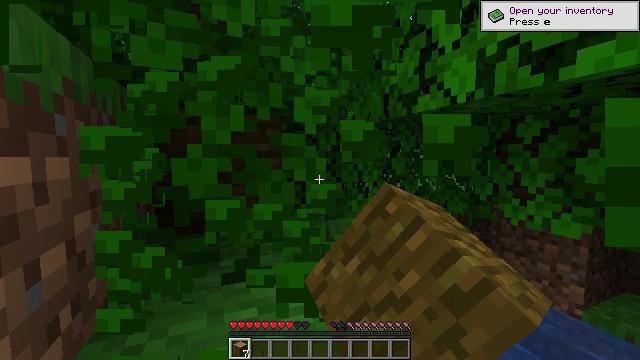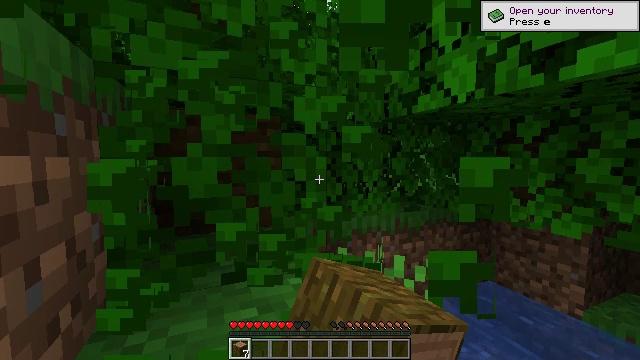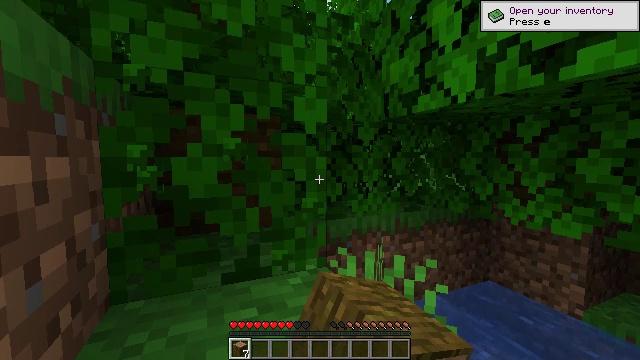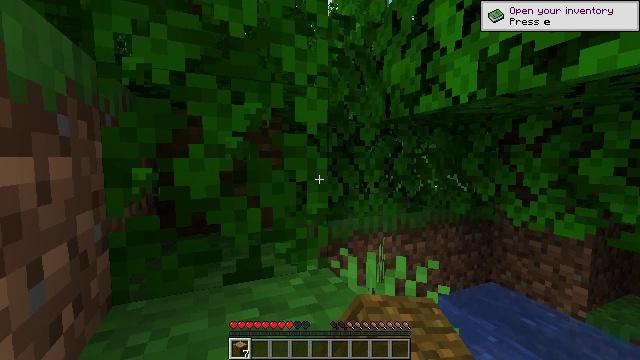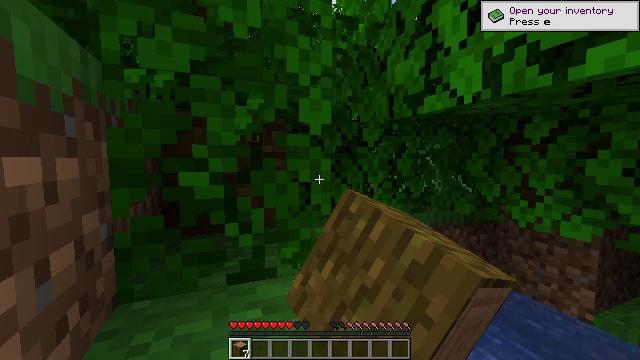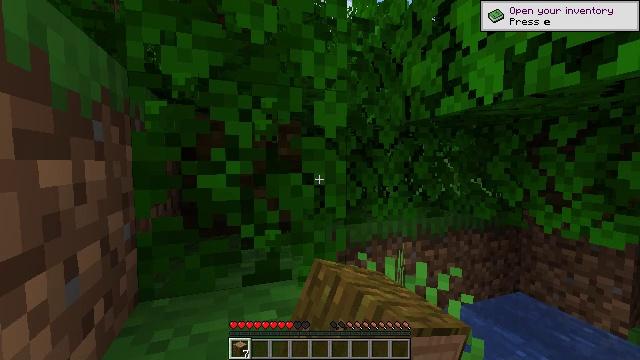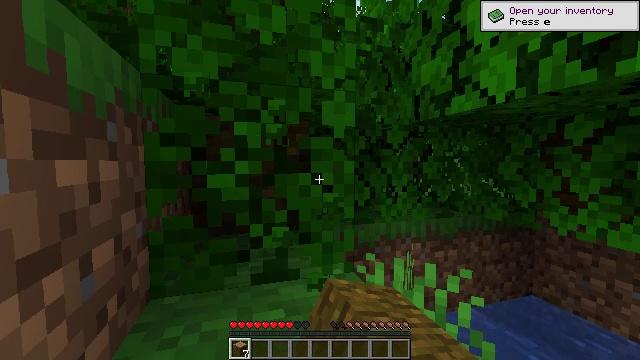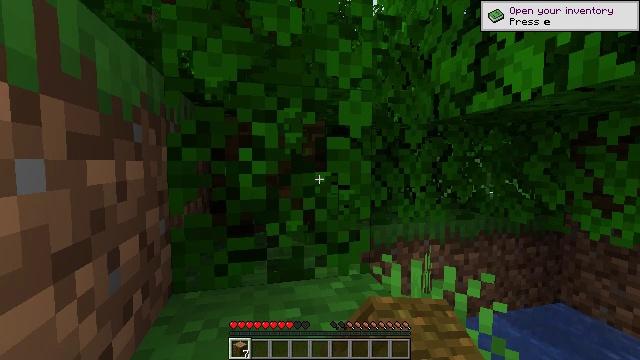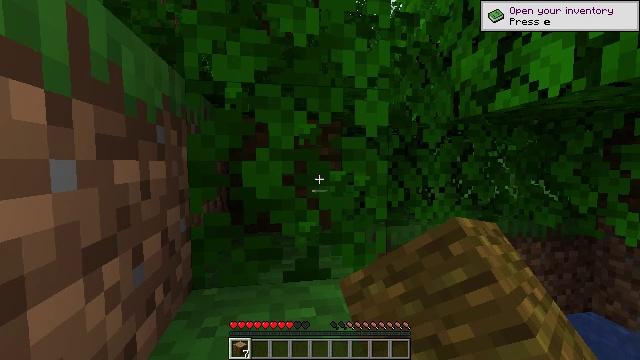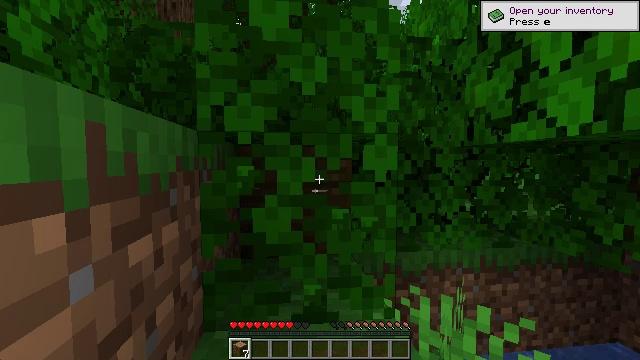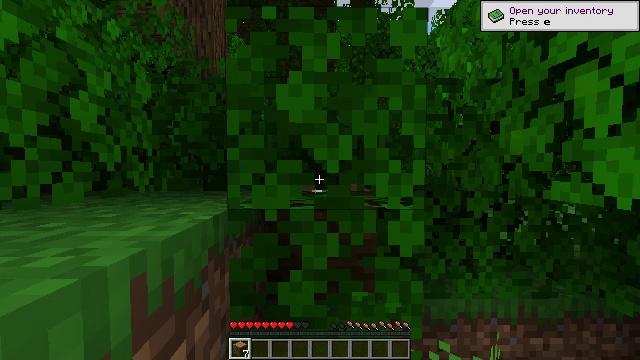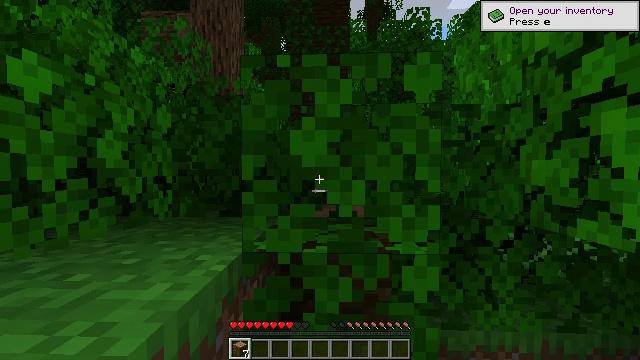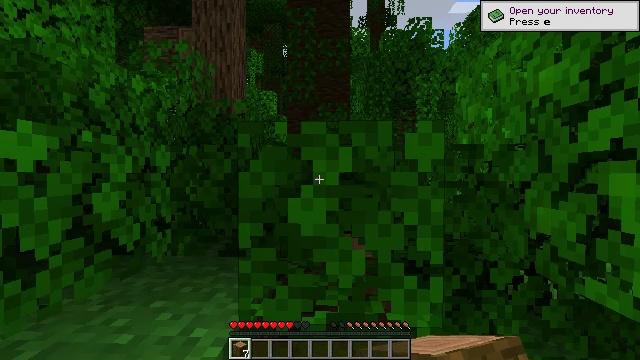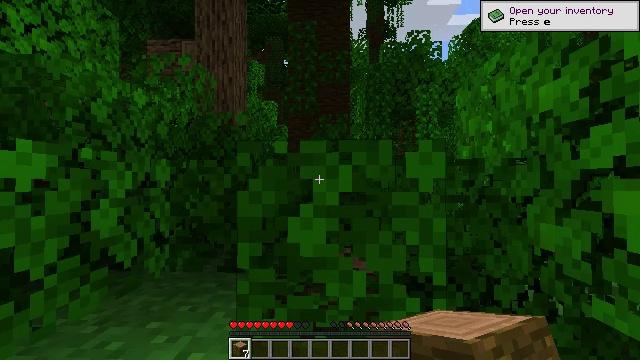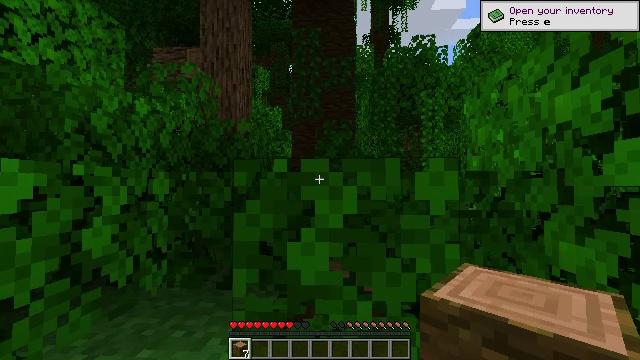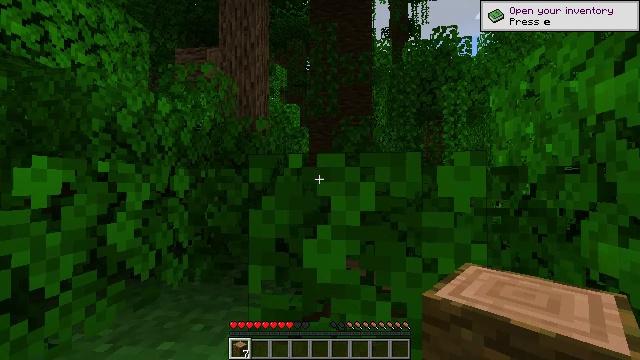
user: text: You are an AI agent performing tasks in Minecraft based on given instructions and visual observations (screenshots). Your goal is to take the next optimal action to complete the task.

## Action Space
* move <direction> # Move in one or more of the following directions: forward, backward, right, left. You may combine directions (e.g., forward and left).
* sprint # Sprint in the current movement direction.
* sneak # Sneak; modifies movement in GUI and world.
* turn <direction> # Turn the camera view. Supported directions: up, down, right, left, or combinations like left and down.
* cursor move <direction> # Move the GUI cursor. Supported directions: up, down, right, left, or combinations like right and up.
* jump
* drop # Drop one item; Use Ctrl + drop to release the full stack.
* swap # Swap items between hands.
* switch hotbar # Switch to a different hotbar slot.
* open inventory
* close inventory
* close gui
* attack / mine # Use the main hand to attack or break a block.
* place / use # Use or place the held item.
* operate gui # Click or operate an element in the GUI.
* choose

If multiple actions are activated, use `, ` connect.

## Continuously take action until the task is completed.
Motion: motion action
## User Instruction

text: Collect some bamboo.
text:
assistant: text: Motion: attack / mine
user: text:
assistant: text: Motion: attack / mine
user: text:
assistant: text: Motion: attack / mine
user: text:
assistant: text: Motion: attack / mine
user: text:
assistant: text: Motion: turn left, attack / mine
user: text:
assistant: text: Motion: turn left, attack / mine
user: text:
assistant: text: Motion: turn left, attack / mine
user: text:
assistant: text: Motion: move forward, turn left
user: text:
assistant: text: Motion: move forward, turn left, jump
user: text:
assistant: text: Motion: move forward, turn left, jump
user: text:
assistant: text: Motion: move forward, turn left, jump
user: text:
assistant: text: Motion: move forward, jump
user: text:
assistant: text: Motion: move forward, turn up, jump
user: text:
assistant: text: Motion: move forward, turn left, jump
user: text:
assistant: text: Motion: move forward, turn left, jump
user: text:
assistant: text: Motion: move forward, turn left and down, jump
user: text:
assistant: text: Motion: move forward, turn left and down, jump
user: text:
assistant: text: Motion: move forward, turn left and down, jump
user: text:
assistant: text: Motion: move forward, turn left and down, jump
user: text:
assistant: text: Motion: move forward, sprint, turn left and down, jump
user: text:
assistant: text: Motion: move forward, sprint, turn left, jump
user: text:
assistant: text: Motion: move forward, sprint, turn left, jump
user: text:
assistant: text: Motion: move forward, sprint, jump
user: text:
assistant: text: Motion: move forward, jump
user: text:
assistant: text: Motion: move forward, jump
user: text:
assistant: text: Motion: move forward, turn right, jump
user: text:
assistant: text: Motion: move forward, turn right, jump
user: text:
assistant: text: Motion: move forward, turn right, jump
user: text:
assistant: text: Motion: move forward, sprint, turn right, jump
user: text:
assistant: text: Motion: move forward, sprint, turn right, jump